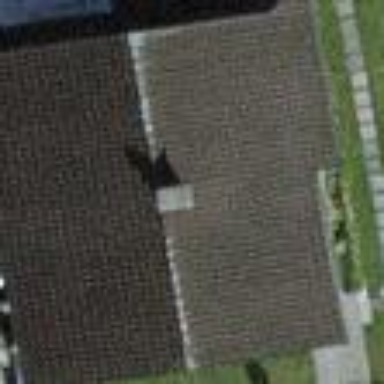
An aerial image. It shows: Detached building.